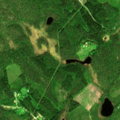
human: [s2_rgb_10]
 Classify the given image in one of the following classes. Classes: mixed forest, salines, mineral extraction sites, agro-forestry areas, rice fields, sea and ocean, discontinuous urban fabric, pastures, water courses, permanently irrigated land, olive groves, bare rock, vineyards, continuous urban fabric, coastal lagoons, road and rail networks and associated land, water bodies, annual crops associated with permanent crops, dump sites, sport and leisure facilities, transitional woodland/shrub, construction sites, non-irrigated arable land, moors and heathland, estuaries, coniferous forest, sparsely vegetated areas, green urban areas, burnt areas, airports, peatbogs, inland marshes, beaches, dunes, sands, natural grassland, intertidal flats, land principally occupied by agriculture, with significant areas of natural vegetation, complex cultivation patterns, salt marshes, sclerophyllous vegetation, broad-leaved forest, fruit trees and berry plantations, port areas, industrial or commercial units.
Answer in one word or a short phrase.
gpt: coniferous forest, mixed forest